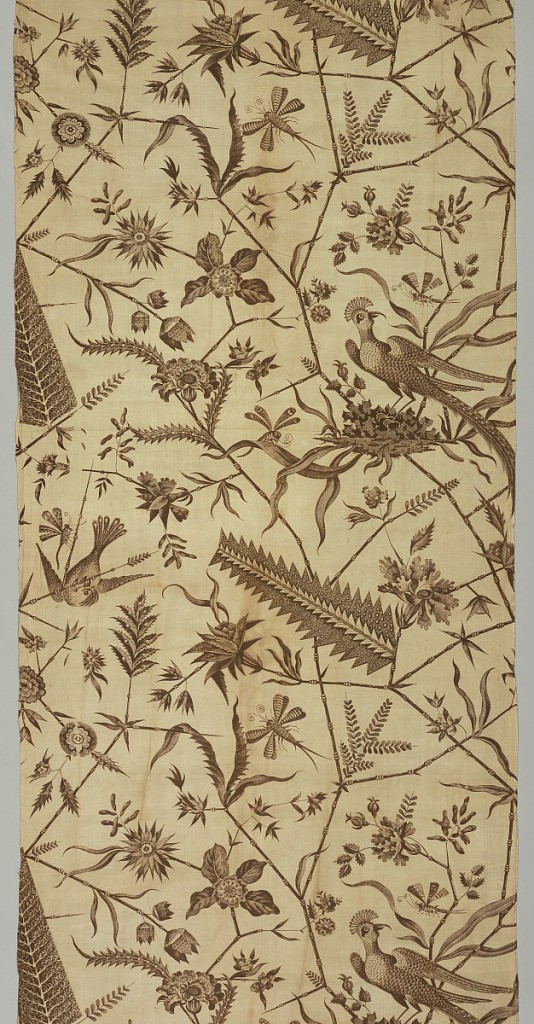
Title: Textile
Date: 1770s
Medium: cotton Technique: printed by engraved plate on plain weave
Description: Straight repeat filling the full width of the plate. Angular monochrome pattern of stalk-like plants with flowers and leaves sheltering two exotic birds and insects. Several leaves are very long fern-like botanical composites.